Question: I'm posting four JSON objects to the server using a jQuery ajax request. Each object can be up to 30k characters. When all of the parameters are large the last parameter or even the last two parameters do not show up on the server. Everything works fine when the parameters are smaller though.
In chrome's network tab I see all of the parameters in their entirety. In fiddler I see the parameters in their entirety but the parameters that don't show up on the server will not have a name.
Fiddler

The structure of my request is as follows:
'''
var formData = "json0=" + JSON.stringify(json0) + "json1=" + JSON.stringify(json1); //etc
$.ajax({
type: 'POST',
url: url,
data: formData,
success: function (result) {},
error: function() {}
});
'''
I wouldn't think there would be a limit on a POST but it's acting like the data is being truncated for some reason. Server side I'm in Java using ParameterAware to retrieve the data but I think the issue is before it gets there since fiddler doesn't have the parameters' names.
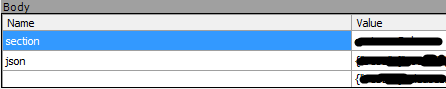
Answer: Query strings are not made for large amounts of data, you should pass your data to your Ajax call in an object:
'''
$.ajax({
type: 'POST',
url: url,
dataType: "JSON",
data: {
json0: json0,
json1: json1
// etc
},
success: function (result) {},
error: function() {}
});
'''
<URL>
jQuery AJAX documentation: <URL>